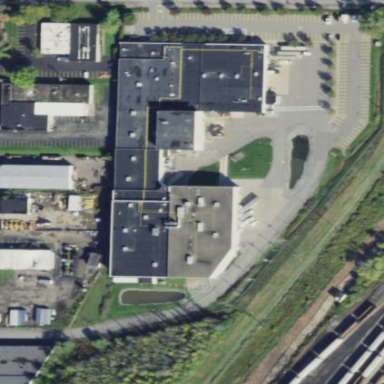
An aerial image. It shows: Industrial building.